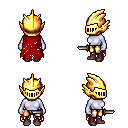
a pixel art fantasy rpg character, female body template, dark elf, purple skin, red tattered cape, gold greaves, purple plain hairstyle, gold helm, maroon shoes, dagger, four views (front, back, left, right), 2x2 character sprite sheet, small pixel art, hard edges, no anti-aliasing